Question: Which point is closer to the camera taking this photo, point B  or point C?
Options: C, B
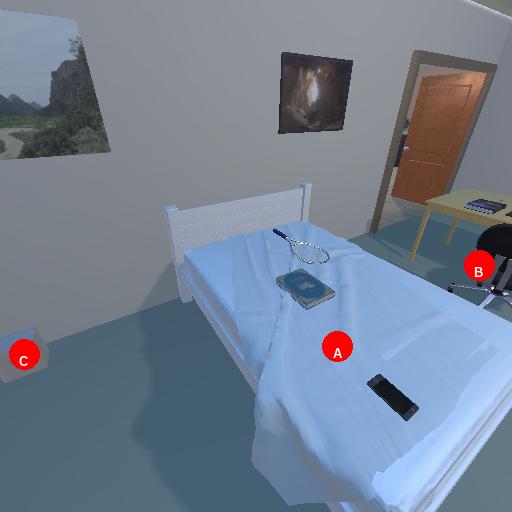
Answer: C